Field crop: maize
Growth stage: 2
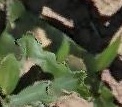
Species: maize